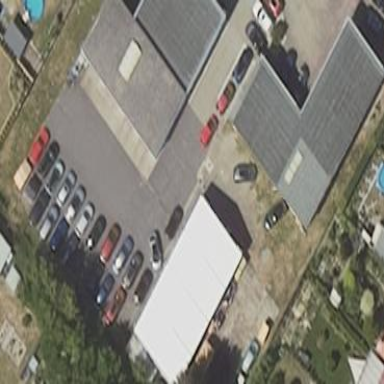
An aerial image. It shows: Shed.